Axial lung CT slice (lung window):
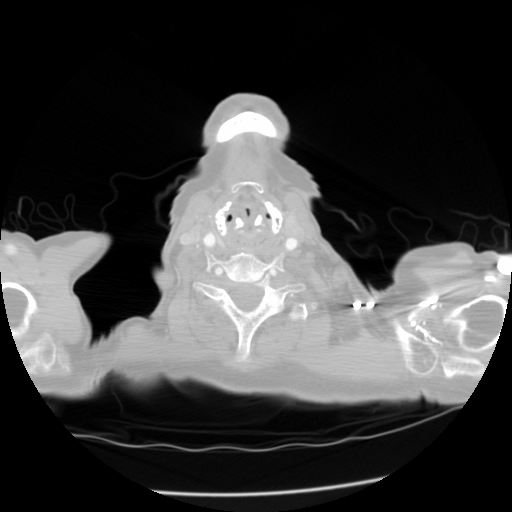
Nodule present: no